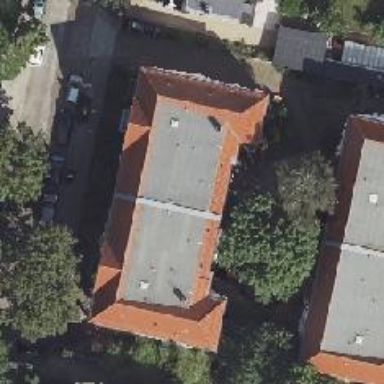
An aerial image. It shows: Residential building with saltbox roof shape.